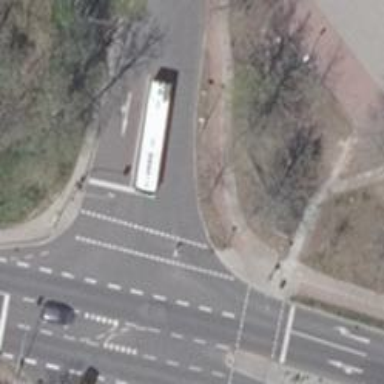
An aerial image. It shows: Road with traffic signals.